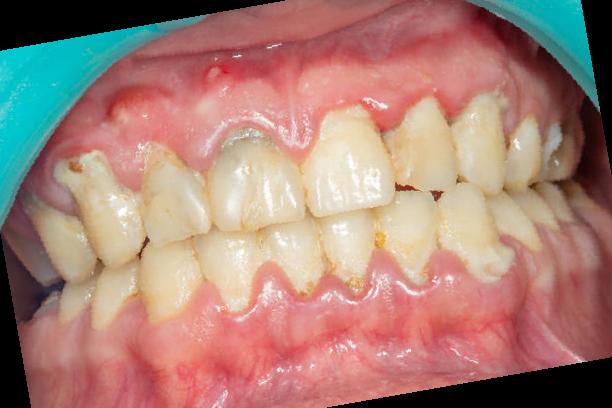
Condition: Gingivitis